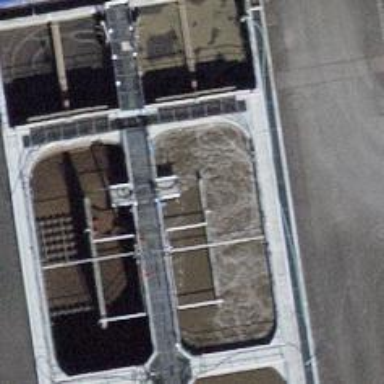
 classified as sewage reservoir in its type."